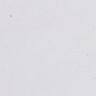
Metastatic tissue present: yes